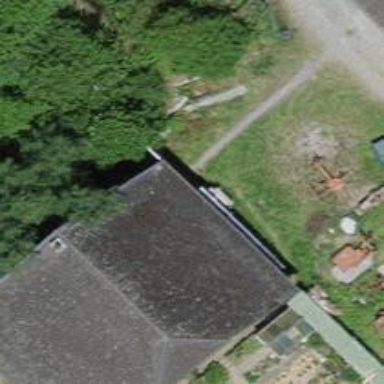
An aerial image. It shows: Farm building.